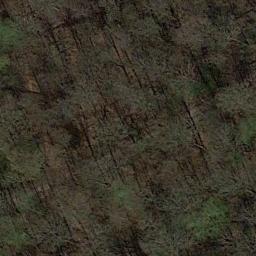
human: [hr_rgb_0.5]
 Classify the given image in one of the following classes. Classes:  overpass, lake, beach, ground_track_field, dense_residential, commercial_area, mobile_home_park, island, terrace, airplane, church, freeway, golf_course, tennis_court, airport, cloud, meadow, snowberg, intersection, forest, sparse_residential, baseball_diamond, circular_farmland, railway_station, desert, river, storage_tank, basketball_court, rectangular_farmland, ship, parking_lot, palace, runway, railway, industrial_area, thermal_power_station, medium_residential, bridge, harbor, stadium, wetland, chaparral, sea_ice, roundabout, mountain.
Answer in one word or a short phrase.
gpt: forest